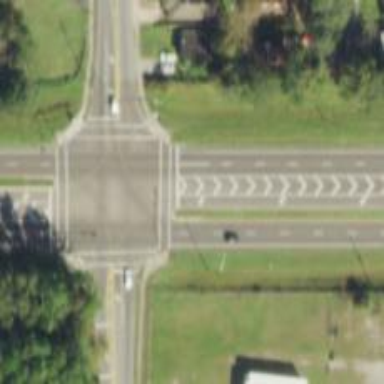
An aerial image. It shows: Marked road crossing.